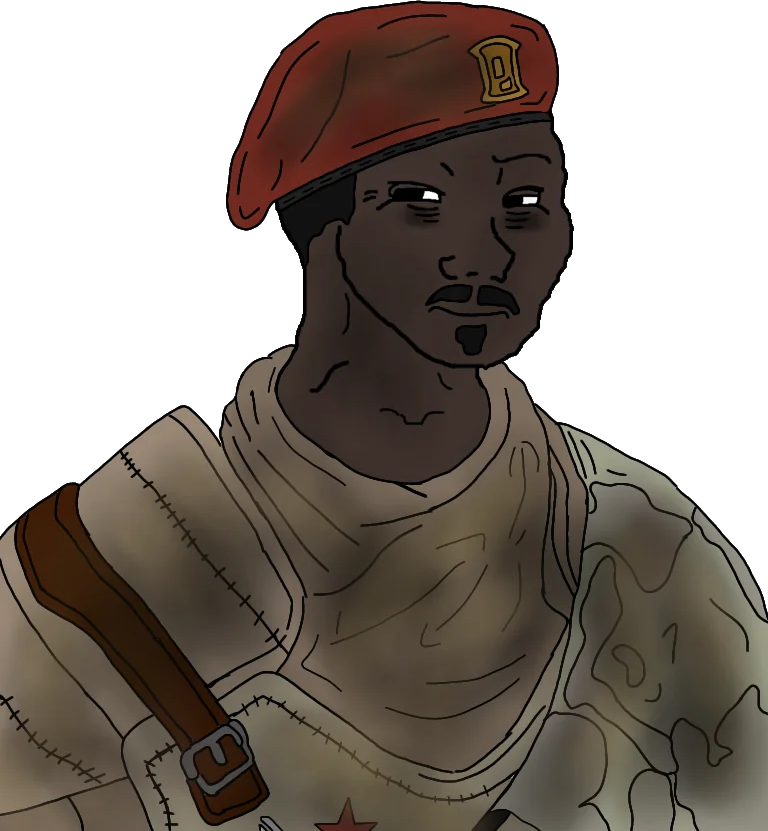
Label: 5_Blackjak